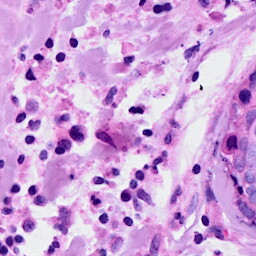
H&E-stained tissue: Breast